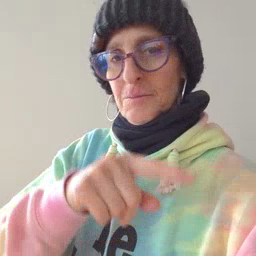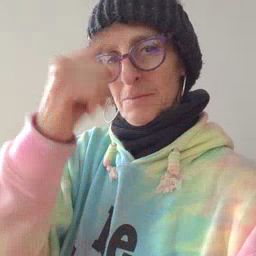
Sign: black